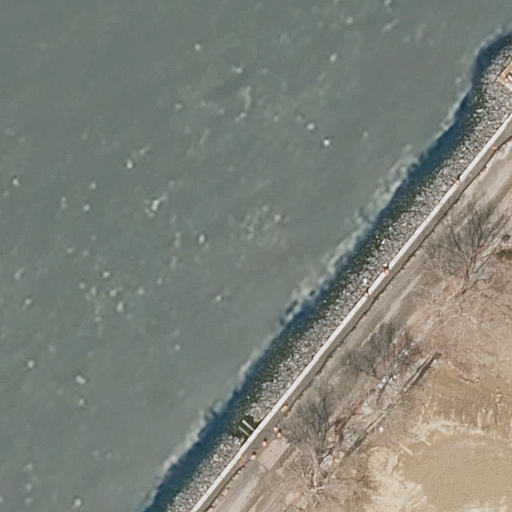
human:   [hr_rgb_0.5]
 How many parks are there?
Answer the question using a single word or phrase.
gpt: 1

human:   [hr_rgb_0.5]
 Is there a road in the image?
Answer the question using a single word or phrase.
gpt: yes

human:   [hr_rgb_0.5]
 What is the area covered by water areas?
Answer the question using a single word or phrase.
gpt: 7121m2

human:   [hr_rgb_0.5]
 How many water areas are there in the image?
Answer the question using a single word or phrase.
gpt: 1

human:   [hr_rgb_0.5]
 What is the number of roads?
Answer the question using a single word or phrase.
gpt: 1

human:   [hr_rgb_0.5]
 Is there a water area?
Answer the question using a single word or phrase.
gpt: yes

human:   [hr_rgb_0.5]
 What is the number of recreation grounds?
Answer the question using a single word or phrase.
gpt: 1

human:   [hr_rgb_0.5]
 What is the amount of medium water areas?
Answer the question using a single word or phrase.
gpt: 0

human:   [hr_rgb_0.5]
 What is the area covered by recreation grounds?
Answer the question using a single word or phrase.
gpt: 608m2

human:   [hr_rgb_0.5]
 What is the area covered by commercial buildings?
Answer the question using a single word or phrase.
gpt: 0m2

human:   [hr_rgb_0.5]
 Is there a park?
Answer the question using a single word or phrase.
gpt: yes

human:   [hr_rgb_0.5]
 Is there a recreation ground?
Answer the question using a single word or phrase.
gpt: yes

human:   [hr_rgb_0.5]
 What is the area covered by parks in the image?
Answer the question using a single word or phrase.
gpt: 7693m2

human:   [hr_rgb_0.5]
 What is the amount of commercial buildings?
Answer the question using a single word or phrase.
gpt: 0

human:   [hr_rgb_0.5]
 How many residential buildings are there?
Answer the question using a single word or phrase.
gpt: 0

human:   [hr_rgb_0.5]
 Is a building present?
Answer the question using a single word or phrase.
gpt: no

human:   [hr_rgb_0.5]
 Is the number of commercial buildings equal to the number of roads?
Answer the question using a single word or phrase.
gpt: no

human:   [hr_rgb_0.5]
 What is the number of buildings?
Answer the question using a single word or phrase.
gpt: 0

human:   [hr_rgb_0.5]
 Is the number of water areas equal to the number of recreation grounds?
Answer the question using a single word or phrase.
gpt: yes

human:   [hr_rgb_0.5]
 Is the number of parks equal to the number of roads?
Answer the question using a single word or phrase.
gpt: yes

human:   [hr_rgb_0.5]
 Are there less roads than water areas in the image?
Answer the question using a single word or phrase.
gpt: no

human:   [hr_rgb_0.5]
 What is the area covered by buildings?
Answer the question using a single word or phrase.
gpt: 0m2

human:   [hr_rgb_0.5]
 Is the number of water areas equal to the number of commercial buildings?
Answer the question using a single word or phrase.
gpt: no

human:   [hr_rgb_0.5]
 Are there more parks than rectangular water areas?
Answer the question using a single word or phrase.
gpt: no

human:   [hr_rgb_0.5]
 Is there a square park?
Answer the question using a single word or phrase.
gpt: no

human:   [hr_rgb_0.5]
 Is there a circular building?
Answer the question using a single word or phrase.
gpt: no

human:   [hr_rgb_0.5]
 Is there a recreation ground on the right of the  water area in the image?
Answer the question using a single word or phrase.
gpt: no

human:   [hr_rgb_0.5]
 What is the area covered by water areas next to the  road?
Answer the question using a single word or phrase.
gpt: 7121m2

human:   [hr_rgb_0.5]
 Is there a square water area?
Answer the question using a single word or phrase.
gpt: no

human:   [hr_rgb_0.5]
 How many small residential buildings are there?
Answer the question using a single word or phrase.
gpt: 0

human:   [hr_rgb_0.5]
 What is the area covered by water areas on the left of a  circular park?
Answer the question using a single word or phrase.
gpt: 0m2

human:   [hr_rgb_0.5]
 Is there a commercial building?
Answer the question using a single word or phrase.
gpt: no

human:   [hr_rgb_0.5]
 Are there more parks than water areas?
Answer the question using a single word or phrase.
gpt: no

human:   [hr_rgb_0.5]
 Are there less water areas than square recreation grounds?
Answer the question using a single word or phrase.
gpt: no

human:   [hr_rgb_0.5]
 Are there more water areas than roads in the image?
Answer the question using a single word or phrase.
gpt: no

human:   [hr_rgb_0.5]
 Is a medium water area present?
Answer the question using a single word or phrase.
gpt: no

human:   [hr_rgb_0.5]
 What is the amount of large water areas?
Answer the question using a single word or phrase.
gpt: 1

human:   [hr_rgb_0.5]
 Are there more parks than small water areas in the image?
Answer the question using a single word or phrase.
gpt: yes

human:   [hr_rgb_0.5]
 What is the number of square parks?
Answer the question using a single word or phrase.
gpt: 0

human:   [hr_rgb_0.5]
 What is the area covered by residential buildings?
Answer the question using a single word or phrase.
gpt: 0m2

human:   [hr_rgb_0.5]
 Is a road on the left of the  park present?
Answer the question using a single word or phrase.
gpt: yes

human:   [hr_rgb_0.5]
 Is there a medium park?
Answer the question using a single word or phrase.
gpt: no

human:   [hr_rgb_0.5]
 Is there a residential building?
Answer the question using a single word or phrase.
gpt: no

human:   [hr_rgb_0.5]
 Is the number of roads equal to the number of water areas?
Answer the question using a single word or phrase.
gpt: yes

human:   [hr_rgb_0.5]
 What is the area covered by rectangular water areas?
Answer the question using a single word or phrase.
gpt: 7121m2

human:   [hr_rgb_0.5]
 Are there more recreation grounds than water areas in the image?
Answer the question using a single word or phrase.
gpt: no

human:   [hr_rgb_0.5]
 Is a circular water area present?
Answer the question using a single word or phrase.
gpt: no

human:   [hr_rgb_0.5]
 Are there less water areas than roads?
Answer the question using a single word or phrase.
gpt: no

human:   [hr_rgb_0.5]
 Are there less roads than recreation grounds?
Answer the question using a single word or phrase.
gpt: no

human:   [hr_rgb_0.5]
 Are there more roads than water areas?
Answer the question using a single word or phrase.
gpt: no

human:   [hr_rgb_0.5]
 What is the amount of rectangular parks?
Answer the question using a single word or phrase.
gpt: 1

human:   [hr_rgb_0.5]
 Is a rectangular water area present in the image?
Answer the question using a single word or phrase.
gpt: yes

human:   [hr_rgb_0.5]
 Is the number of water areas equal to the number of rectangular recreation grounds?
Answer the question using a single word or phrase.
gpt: yes

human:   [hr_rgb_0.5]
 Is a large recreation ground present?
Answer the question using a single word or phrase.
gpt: yes

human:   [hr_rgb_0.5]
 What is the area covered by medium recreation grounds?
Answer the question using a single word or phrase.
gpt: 0m2

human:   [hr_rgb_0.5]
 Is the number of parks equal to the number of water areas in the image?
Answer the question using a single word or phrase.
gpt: yes

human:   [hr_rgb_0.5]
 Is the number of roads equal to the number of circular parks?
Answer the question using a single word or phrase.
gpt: no

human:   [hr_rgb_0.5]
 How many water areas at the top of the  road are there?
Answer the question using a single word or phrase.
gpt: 0

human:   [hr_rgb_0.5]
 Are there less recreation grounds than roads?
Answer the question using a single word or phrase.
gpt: no

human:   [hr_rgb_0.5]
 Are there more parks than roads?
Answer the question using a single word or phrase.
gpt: no

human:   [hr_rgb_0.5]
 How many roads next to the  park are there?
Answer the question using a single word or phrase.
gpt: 1

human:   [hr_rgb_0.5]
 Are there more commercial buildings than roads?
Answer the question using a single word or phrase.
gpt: no

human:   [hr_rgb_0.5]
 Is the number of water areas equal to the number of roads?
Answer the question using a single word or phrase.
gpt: yes

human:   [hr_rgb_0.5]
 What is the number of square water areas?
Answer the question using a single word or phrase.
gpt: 0